Question: I have two similar codes with a little difference. In the first code I play video directly by calling 'play()' function in the constructor and in the second code I call play function in the button click event.
Second code plays video correctly but the first code shows me this run-time error:

What's the problem in the first code?
This is my first code:
'''
#include "mainwindow.h"
#include "ui_mainwindow.h"
#include <QFileDialog>
MainWindow::MainWindow(QWidget *parent) :
QMainWindow(parent),
ui(new Ui::MainWindow)
{
ui->setupUi(this);
scene = new QGraphicsScene;
ui->graphicsView->setScene(scene);
mp1.setVideoOutput(&v1);
QString foo("C:/Users/user/Desktop/files/1.mov");
play(QUrl(foo));
}
MainWindow::~MainWindow()
{
delete ui;
}
void MainWindow::play(QUrl url)
{
mp1.setMedia(url);
mp1.play();
mp1.setVolume(0);
scene->addItem(&v1);
}
'''
This is my second code:
'''
#include "mainwindow.h"
#include "ui_mainwindow.h"
#include <QFileDialog>
MainWindow::MainWindow(QWidget *parent) :
QMainWindow(parent),
ui(new Ui::MainWindow)
{
ui->setupUi(this);
scene = new QGraphicsScene;
ui->graphicsView->setScene(scene);
mp1.setVideoOutput(&v1);
}
MainWindow::~MainWindow()
{
delete ui;
}
void MainWindow::play(QUrl url)
{
mp1.setMedia(url);
mp1.play();
mp1.setVolume(0);
scene->addItem(&v1);
}
void MainWindow::on_pushButton_clicked()
{
QString fileName = QFileDialog::getOpenFileName(this, tr("Open File"),
"");
play(fileName);
}
'''
more details:
- os: windows 7 64 bit
- compiler: mscv2013 64 bit
- mp1: QMediaPlayer
- v1:QGraphicsVideoItem
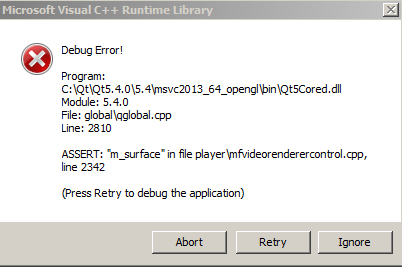
Answer: Since you are calling 'play' from within the constructor, it seems that some things didn't get fully initialized yet, which is causing the failed assert.
To test this, try adding the following function to 'MainWindow' in the 'slots:' section:
'''
void MainWindow::playVideo()
{
QString foo("C:/Users/user/Desktop/files/1.mov");
play(QUrl(foo));
}
'''
and in the 'MainWindow' constructor do the following:
'''
QTimer::singleShot(0, this, SLOT(playVideo()));
'''
instead of calling 'play' directly.